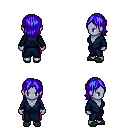
a pixel art fantasy rpg character, female body template, dark elf, purple skin, blue robe, red pants, blue long bangs hairstyle, gray slippers, four views (front, back, left, right), 2x2 character sprite sheet, small pixel art, hard edges, no anti-aliasing